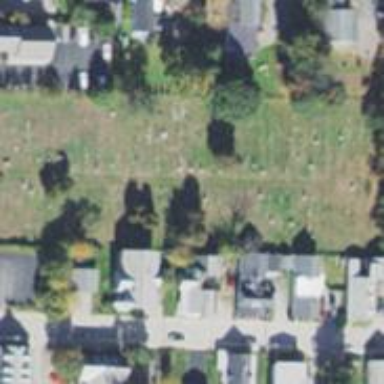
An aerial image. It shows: Cemetery.